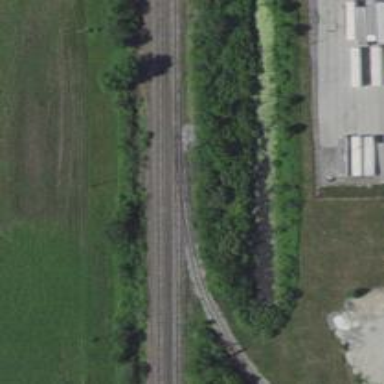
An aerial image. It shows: Railway siding for service.